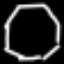
Label: octagon